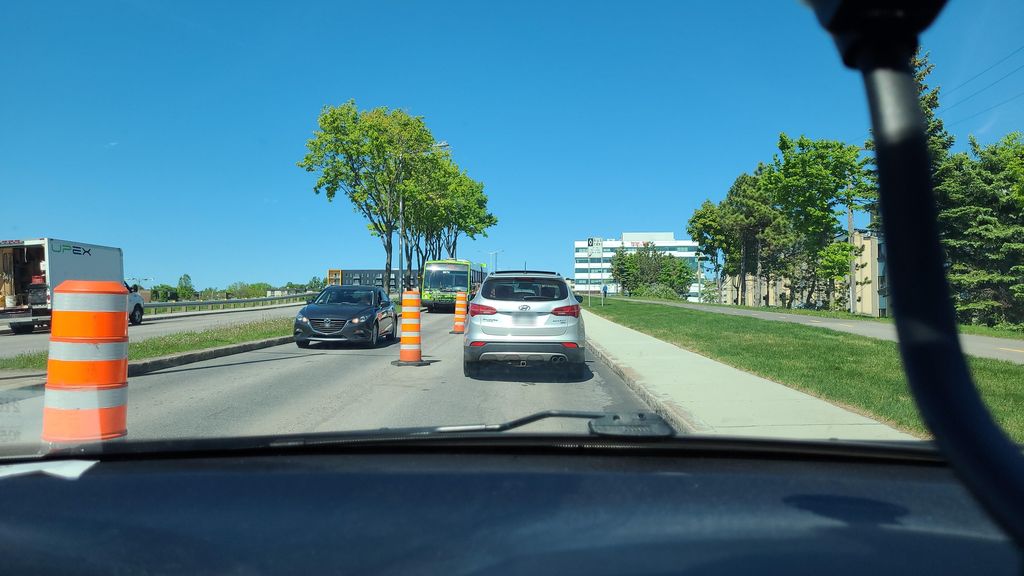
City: quebec_city